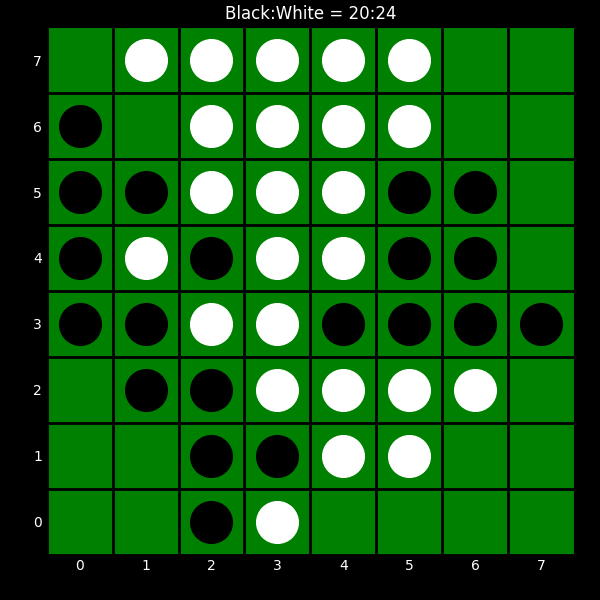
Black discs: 20
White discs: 24